Question: I wish to calculate the price of the memory item which I already include in the MemList with 95% discount and other item remain the original price. Here is my code but it seems doesn't work:

'''
Sub String_Array_Memory()
Dim MemList() As Variant
Dim Price As Integer
Dim Element As Variant
Dim memmatch As Boolean
Price = 0
MemList = Array("Sandisk CZ50 16 GB", _
"Sandisk CZ50 32 GB", _
"Sandisk CZ50 64 GB", _
"Sandisk CZ50 128 GB", _
"Adata SU650 120 GB", _
"Adata SU650 240 GB", _
"Adata SU650 480 GB", _
"Adata SU650 960 GB", _
"Crucial MX500 2 TB", _
"Kingston A2000 250 GB", _
"Kingston A2000 1 TB", _
"Kingston NV1 2 TB")
For Each Mem In MemList
Mem = Range("G5:G" & lastrow & "")
If Element = MemList() Then
memmatch = True
Price = Price + Mem.Offset(0, 3) * 0.95
Else
memmatch = False
Price = Price + Mem.Offset(0, 3)
End If
Next
MsgBox (Price)
End Sub
'''
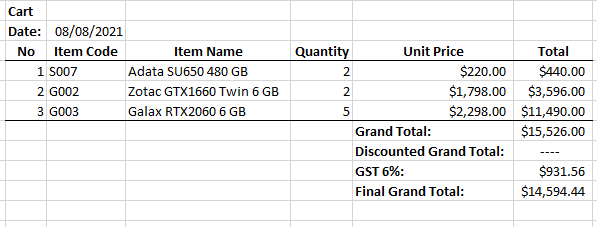
Answer: This seems to work. I get $15,504 as the result, is that what you expect?
Things to consider:
1. You have to leave the cell below last element (Galax in this case empty) for .End(xlDown) to work properly.
2. "test3" is the codename of the sheet I have used for testing, change accordingly.
3. Exchanged the variables Mem and Element to have better meaning.
'''
Sub String_Array_Memory()
Dim MemList() As Variant
Dim Price As Currency
Dim Element As Variant
Dim memmatch As Boolean
Dim Mem As Variant
Price = 0
MemList = Array("Sandisk CZ50 16 GB", _
"Sandisk CZ50 32 GB", _
"Sandisk CZ50 64 GB", _
"Sandisk CZ50 128 GB", _
"Adata SU650 120 GB", _
"Adata SU650 240 GB", _
"Adata SU650 480 GB", _
"Adata SU650 960 GB", _
"Crucial MX500 2 TB", _
"Kingston A2000 250 GB", _
"Kingston A2000 1 TB", _
"Kingston NV1 2 TB")
Dim i As Long
For i = 5 To test3.Range("G5").End(xlDown).Row
Element = test3.Range("G" & i)
For Each Mem In MemList
memmatch = False
If Element = Mem Then
Price = Price + test3.Range("G" & i).Offset(0, 3) * 0.95
memmatch = True
Exit For
End If
Next Mem
If memmatch = False Then
Price = Price + test3.Range("G" & i).Offset(0, 3)
End If
Next i
MsgBox (Price)
End Sub
'''